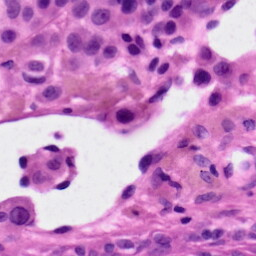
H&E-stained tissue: Skin